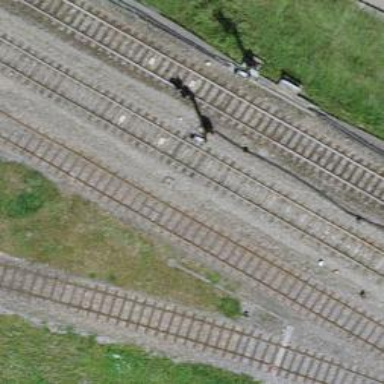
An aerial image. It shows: Railway signal.